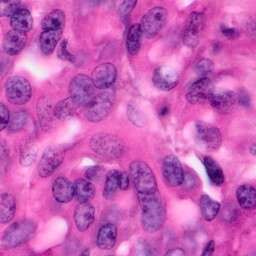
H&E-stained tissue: Pancreatic